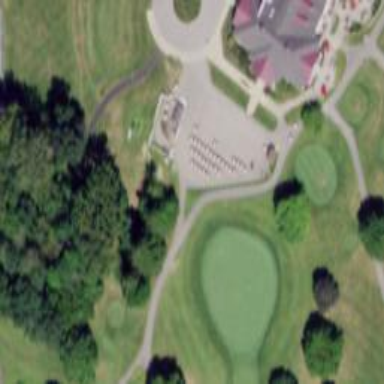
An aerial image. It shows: Golf cartpath that is also road path.